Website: home-depot
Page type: delivery-shipping
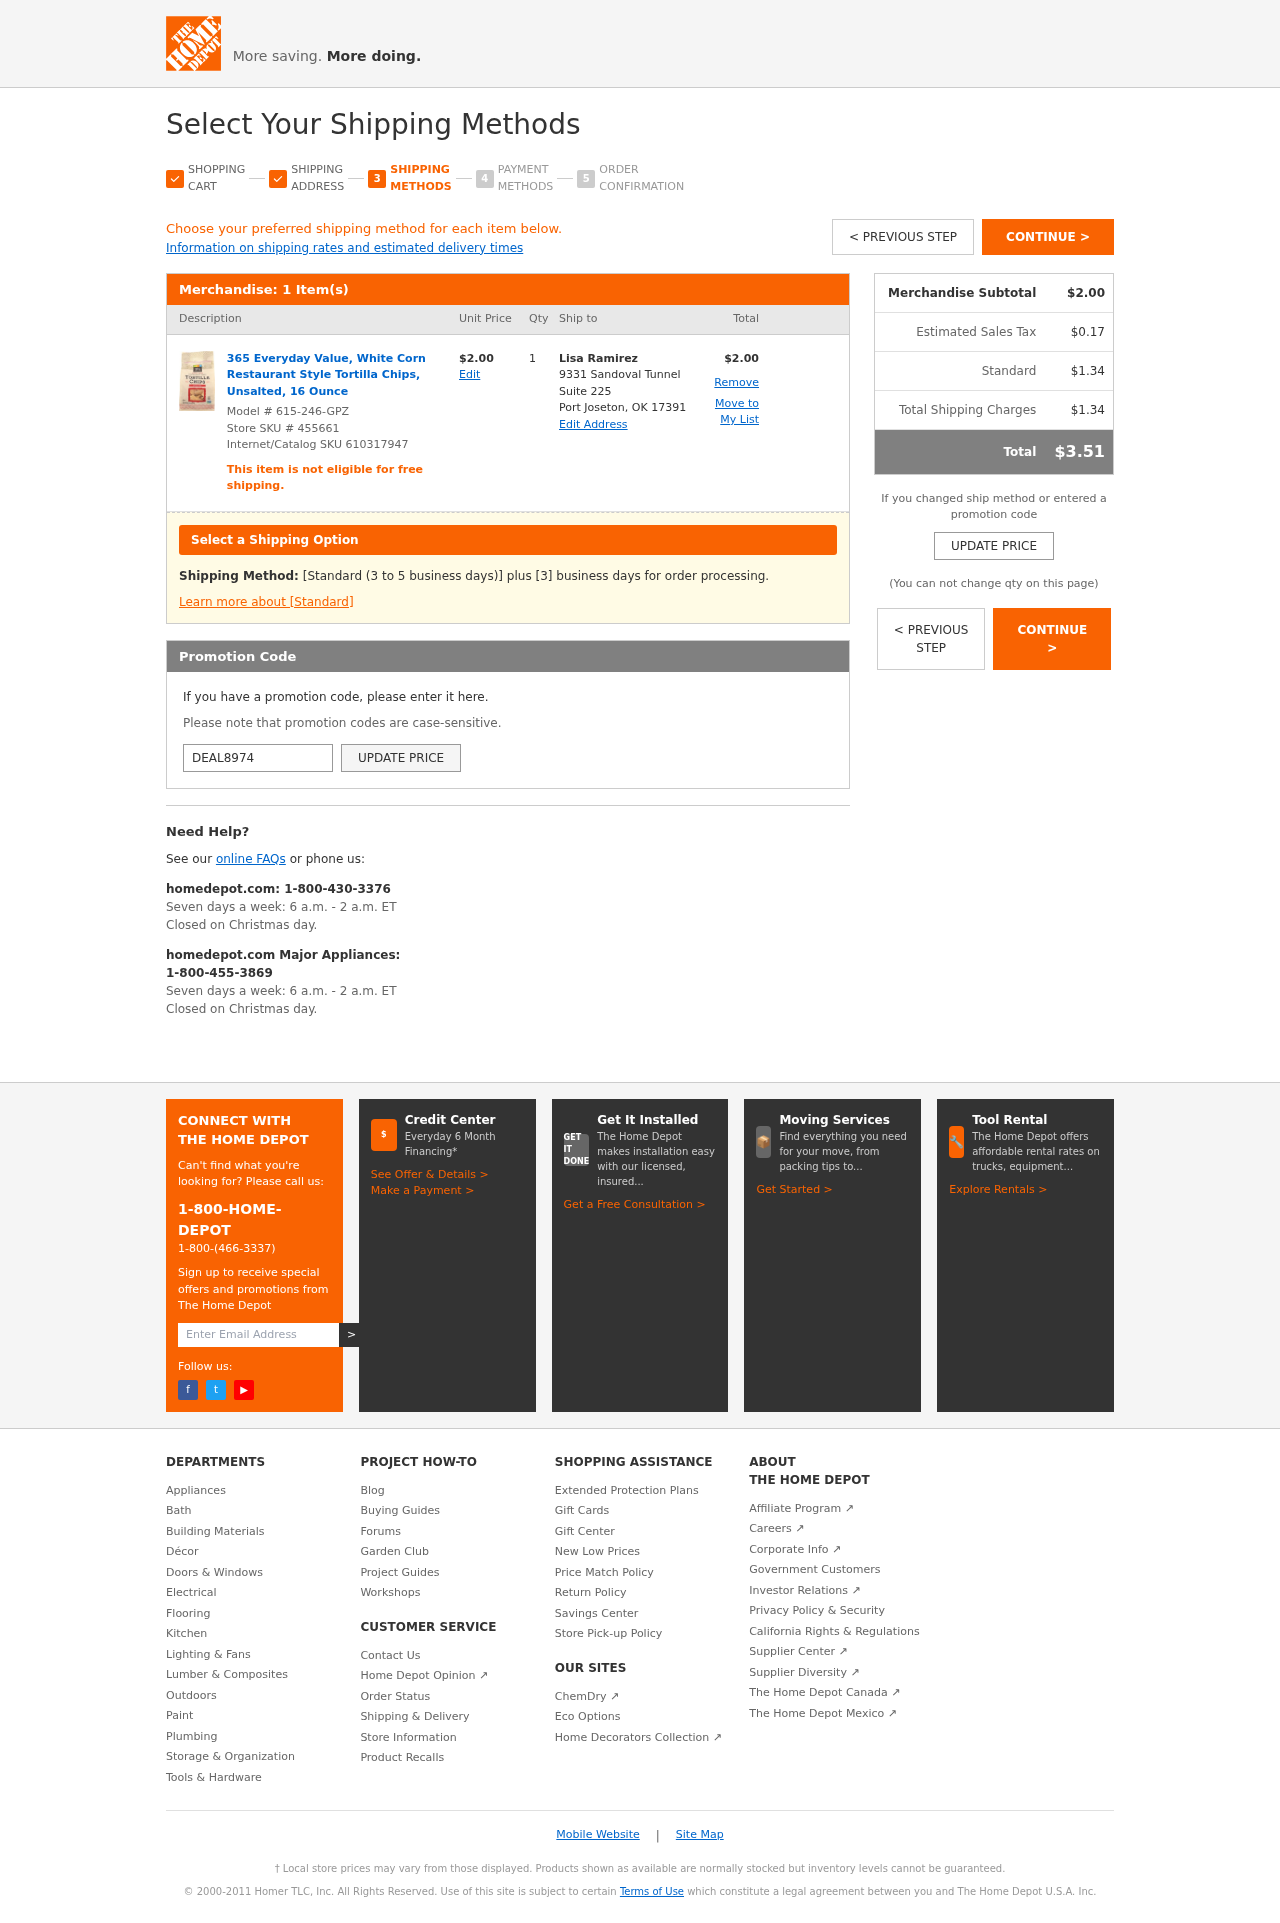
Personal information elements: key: PII_CITY_STATE_ZIP
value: Port Joseton, OK 17391
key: PII_FULLNAME
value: Lisa Ramirez
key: PII_PROMO_CODE
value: DEAL8974
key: PII_STREET
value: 9331 Sandoval Tunnel Suite 225
Product elements: key: PRODUCT1_NAME
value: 365 Everyday Value, White Corn Restaurant Style Tortilla Chips, Unsalted, 16 Ounce
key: PRODUCT1_PRICE
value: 2
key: PRODUCT1_QUANTITY
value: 1
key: PRODUCT_MODEL_NUMBER
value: Model # 615-246-GPZ
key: PRODUCT1_LINE_TOTAL
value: $2.00
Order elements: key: ORDER_NUM_ITEMS
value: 1 Item(s)
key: ORDER_SUBTOTAL
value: $2.00
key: ORDER_TAX
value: $0.17
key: ORDER_SHIPPING_COST
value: $1.34
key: ORDER_SHIPPING_TOTAL
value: $1.34
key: ORDER_TOTAL
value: $3.51
Other elements: key: STORE_SKU
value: Store SKU # 455661
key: INTERNET_SKU
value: Internet/Catalog SKU 610317947